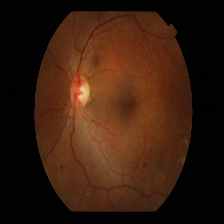
Diabetic retinopathy grade: Mild